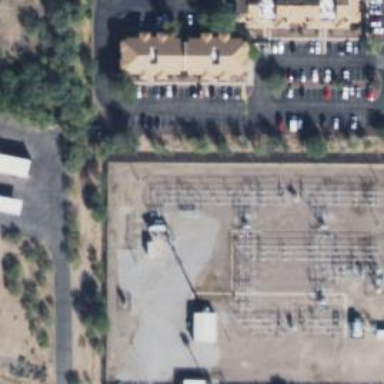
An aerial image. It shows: Switch used for power control.